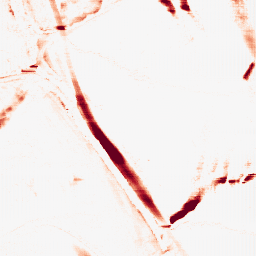
Category: morphological
Decomposition family: morphological_rect
Decomposition parameters: operation: opening
width: 20
height: 3
Upsampling method: fft_zeropad
Upsampling parameters: scale: 8
Upsampling scale: 8